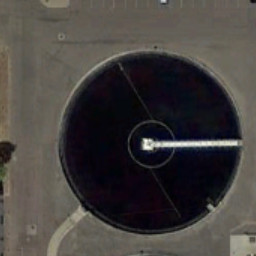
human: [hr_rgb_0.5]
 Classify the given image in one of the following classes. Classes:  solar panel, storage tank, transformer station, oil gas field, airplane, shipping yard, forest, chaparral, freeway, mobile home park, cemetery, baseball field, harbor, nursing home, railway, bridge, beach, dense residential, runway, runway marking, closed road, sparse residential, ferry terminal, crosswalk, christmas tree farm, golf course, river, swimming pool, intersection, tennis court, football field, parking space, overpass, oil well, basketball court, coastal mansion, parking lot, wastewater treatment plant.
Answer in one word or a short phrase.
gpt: wastewater treatment plant